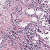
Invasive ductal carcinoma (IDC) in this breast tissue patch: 1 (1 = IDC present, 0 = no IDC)